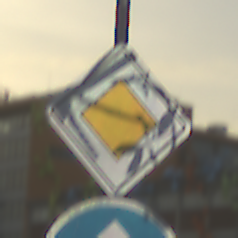
Verkehrszeichen: Vorfahrtsstrasse
Zusatzzeichen unten: VorgeschriebeneFahrtrichtungGeradeaus
Umgebung: Outdoor, Urban
Tageszeit: SunriseSunset
Wetter: PartlyCloudy
Licht: Natural
Jahreszeit: NotSpecified
Kontrast: LowContrast